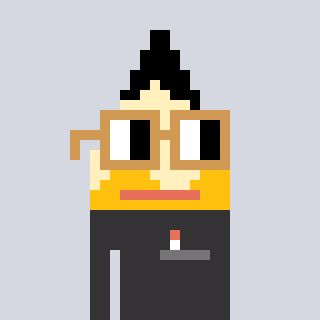
a pixel art character with square brown glasses, a pencil-shaped head and a grayscale-colored body on a cool background